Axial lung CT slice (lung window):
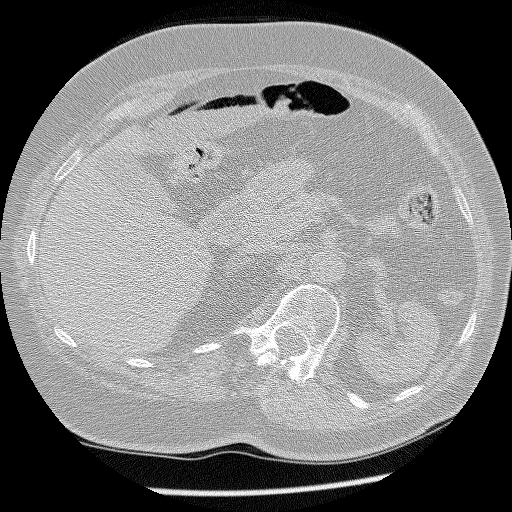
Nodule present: no